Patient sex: M
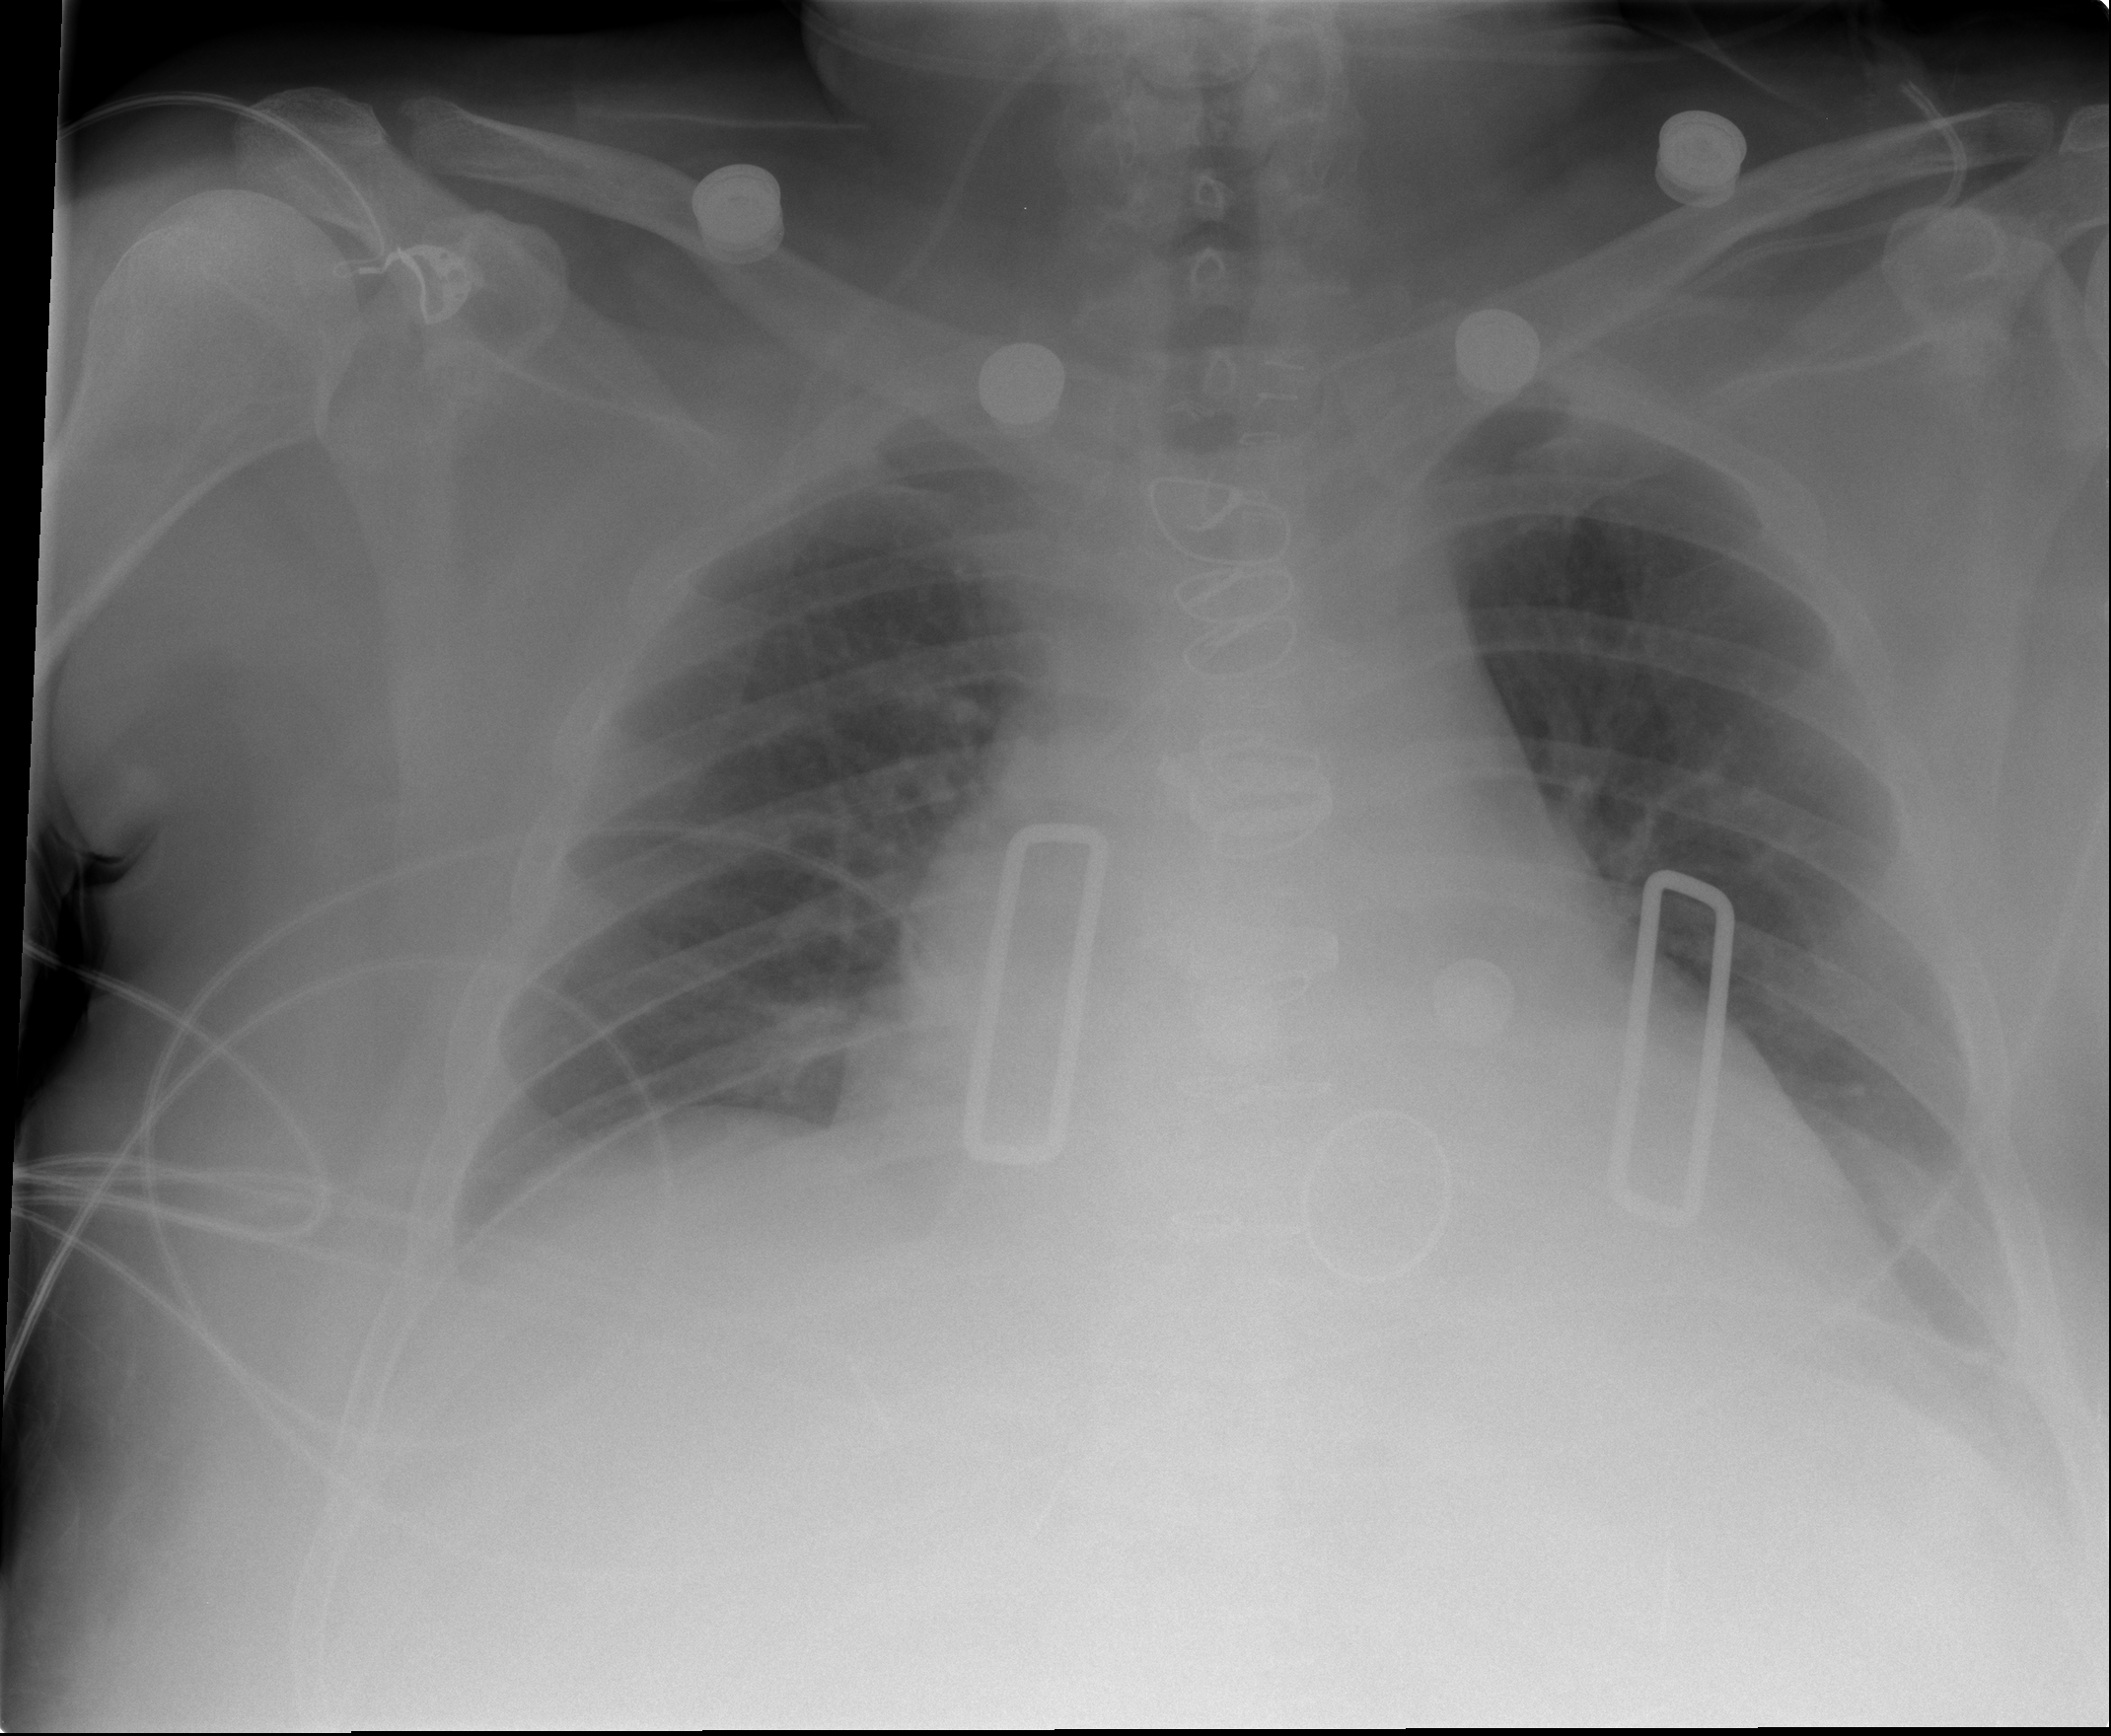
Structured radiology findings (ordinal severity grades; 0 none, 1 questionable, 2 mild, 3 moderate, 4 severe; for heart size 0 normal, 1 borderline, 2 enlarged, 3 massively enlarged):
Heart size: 2
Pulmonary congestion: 2
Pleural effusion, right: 0
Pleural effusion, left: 2
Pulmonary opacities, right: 0
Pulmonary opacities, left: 0
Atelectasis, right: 0
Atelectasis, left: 2